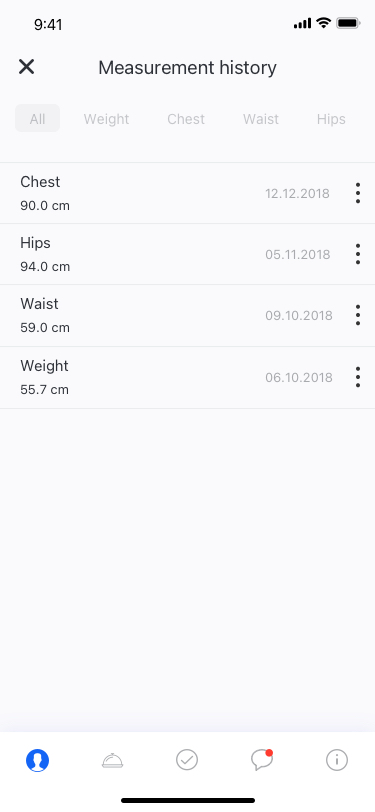
Text in this UI design:
Measurement history